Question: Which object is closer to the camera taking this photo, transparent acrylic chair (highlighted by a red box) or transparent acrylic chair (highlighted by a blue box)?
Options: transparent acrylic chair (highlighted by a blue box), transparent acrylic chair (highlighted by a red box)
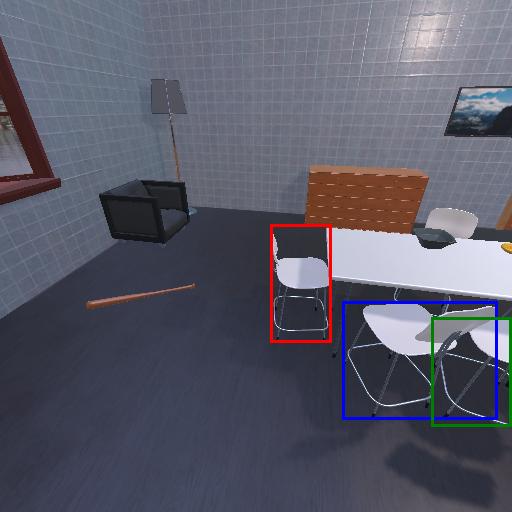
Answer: transparent acrylic chair (highlighted by a blue box)